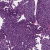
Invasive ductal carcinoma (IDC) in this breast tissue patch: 1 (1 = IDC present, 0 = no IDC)